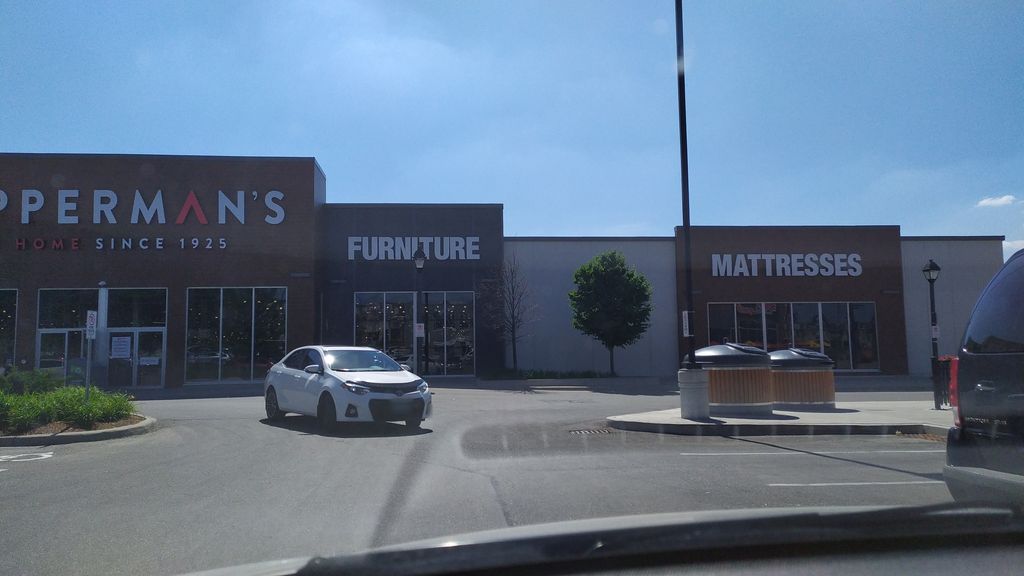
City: kitchener-waterloo